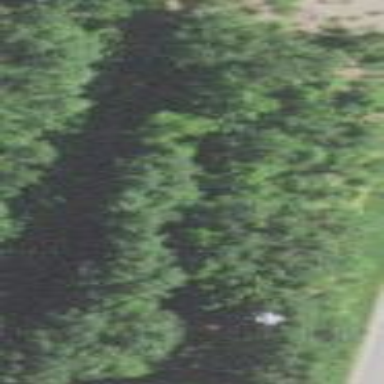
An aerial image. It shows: Mixed woodland with variety of leaf types and cycles.